Aerial crown-view tile of a tropical tree (Barro Colorado Island, Panama), acquired 20240918:
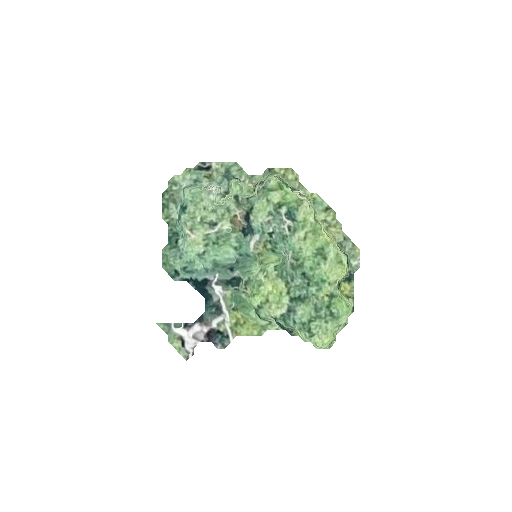
Species: Lonchocarpus heptaphyllus
GBIF accepted scientific name: Lonchocarpus heptaphyllus
Crown area: 44.357 m²